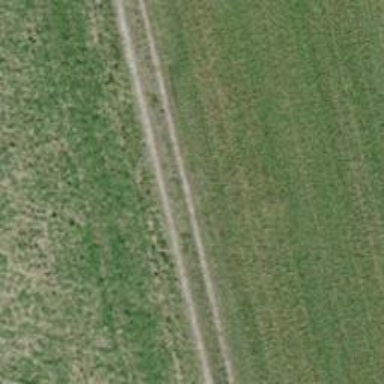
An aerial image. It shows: Grass track with grade3 track type.